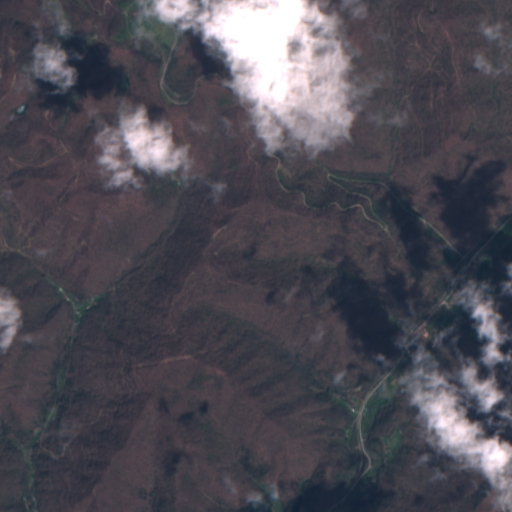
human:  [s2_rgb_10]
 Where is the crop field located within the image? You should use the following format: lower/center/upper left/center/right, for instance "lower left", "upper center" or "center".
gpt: There is no crop field in the image.